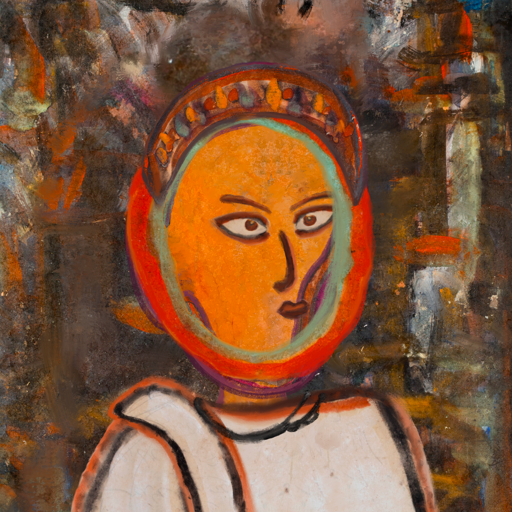
Background: GypsyQueen, Head And Neck Side: Hypocrite_w_Hair, Face Side: Roy_Bahadur, Bust: Roy_Bahadur, Hair Side: Sisters, Head Accessory: Hypocrite, Second Necklace: Blank, Necklace: Orphan, Baby: Blank